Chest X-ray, AP view. Patient: 21 years old, sex F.
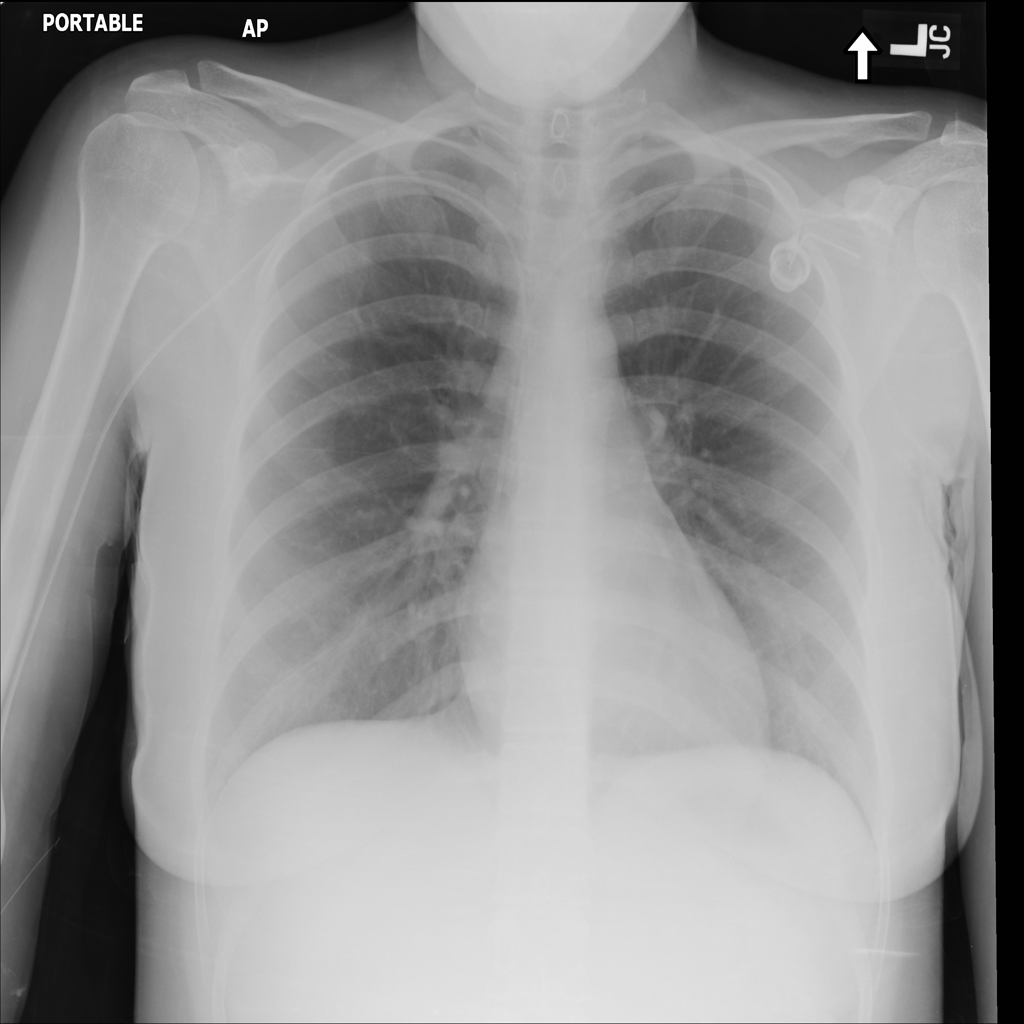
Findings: No Finding